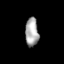
Tissue: lung
Cell type: Others
Senescence score: 0.5999
Nuclear area (px): 372
Mean DAPI intensity: 167.102